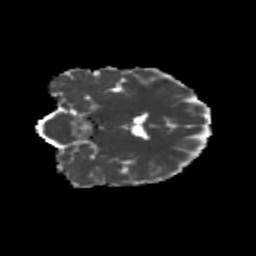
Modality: MD
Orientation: coronal
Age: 26
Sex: female
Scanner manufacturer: siemens
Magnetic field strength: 3 T
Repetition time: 3.5 s
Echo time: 0.104 s